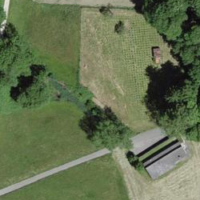
EUNIS habitat code: 52
Species observed at this site:
Prunus padus